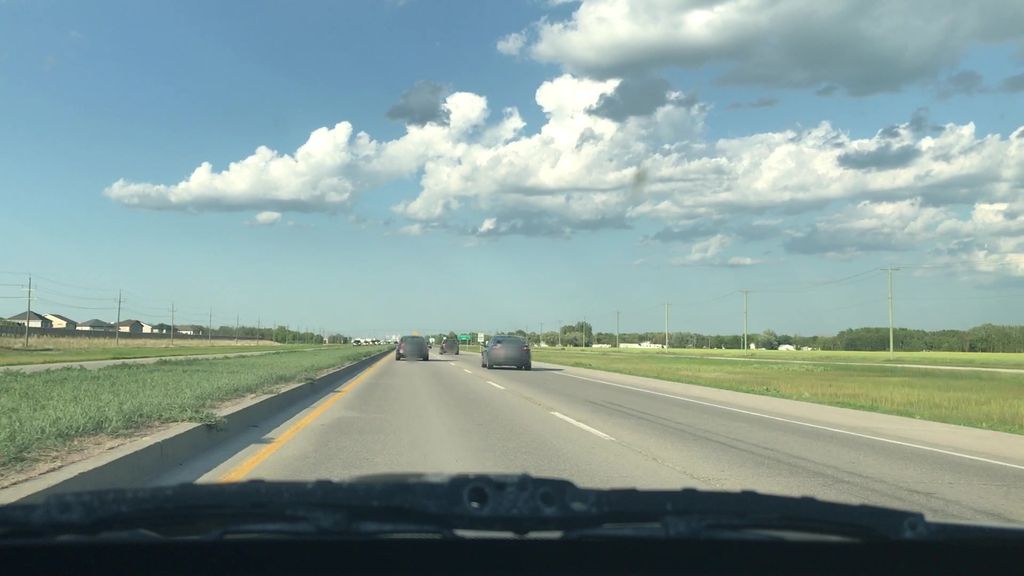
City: winnipeg